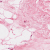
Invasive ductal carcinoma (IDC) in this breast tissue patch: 0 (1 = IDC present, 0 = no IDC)